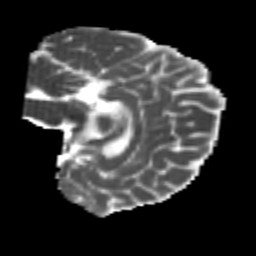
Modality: MD
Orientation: sagittal
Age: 23
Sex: female
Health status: healthy
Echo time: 0.074 s